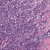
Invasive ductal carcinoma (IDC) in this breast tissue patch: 1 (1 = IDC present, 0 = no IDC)